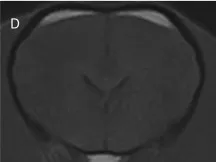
Images of the first MRI study performed at presentation. T1W pre-contrast,. The signal intensity changes of white matter are barely perceptible in T1W (D,E) shows a lack of contrast enhancement.
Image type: radiology (mri)